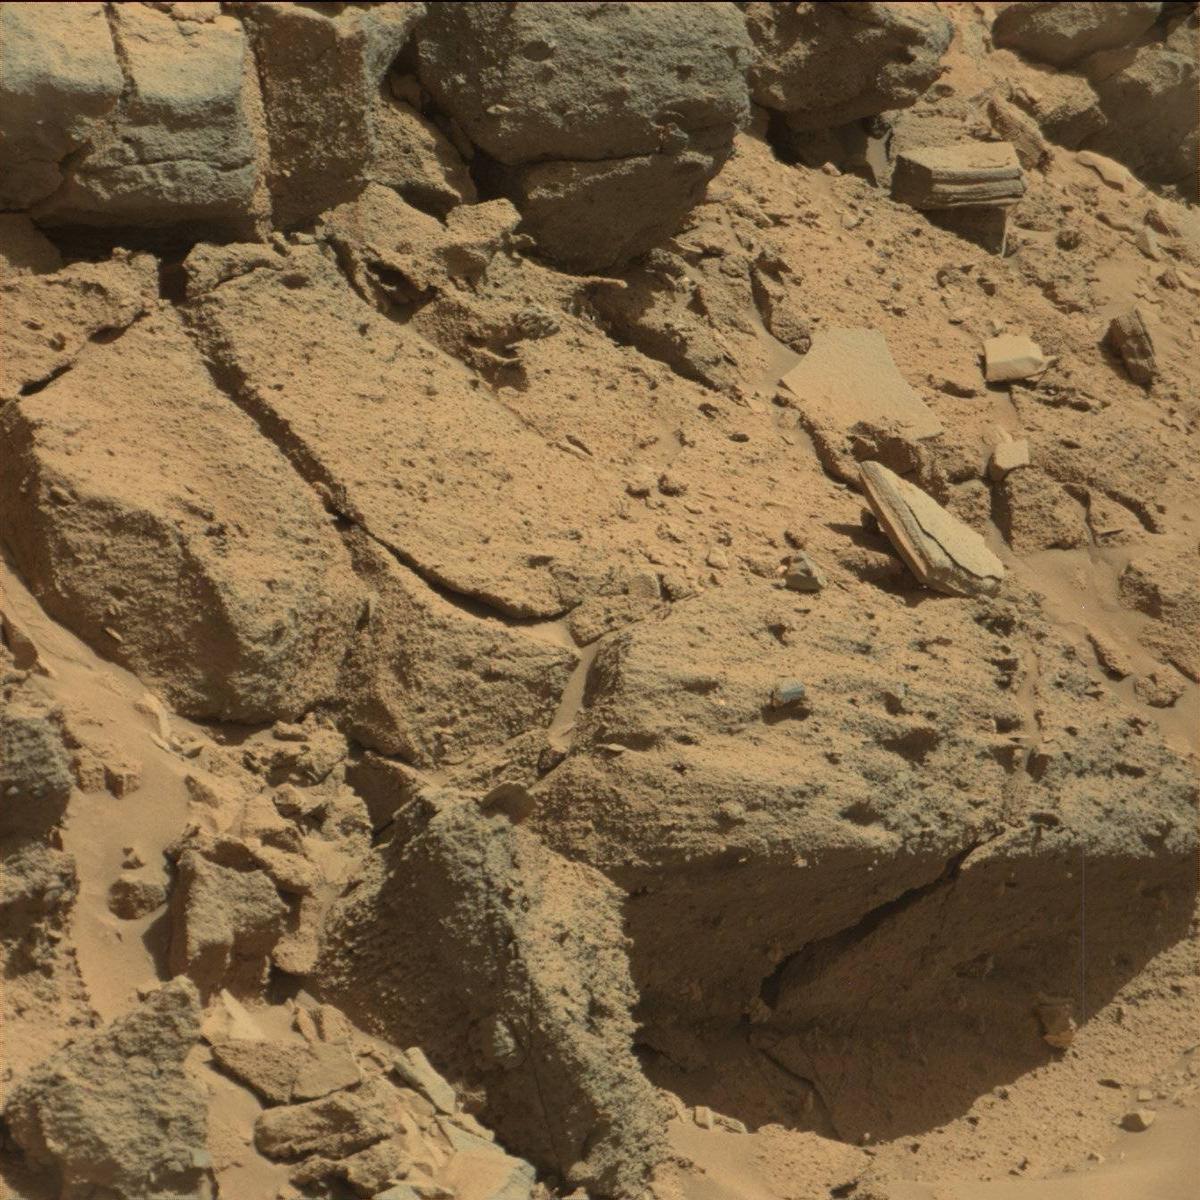
Terrain classes present: Bedrock, Rock, Sand / Soil